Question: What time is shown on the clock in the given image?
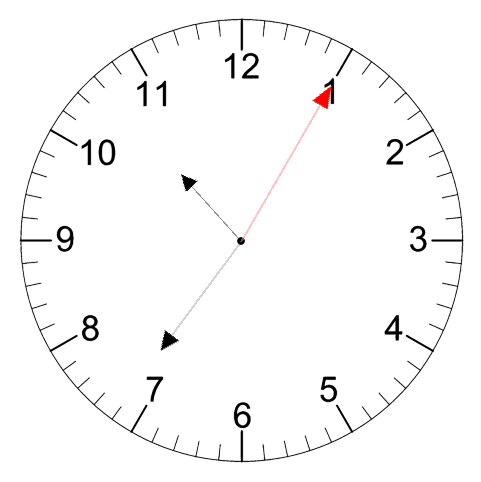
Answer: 10:36:05